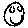
Label: smiley face